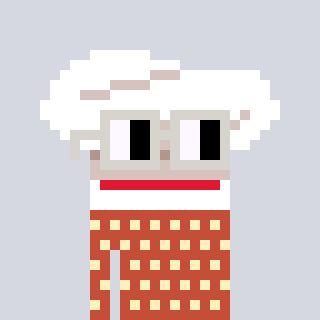
a pixel art character with square light gray glasses, a chef hat-shaped head and a rust-colored body on a cool background